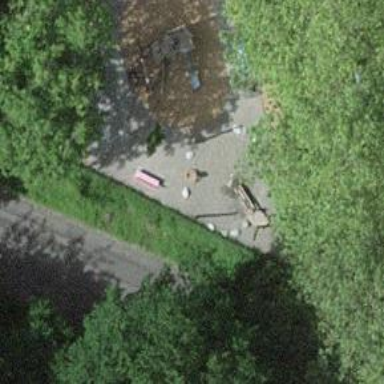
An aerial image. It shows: Pink bench.